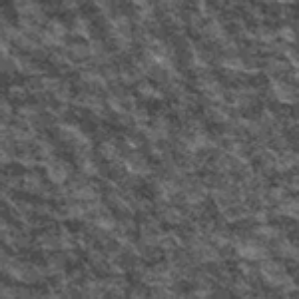
Label: frost